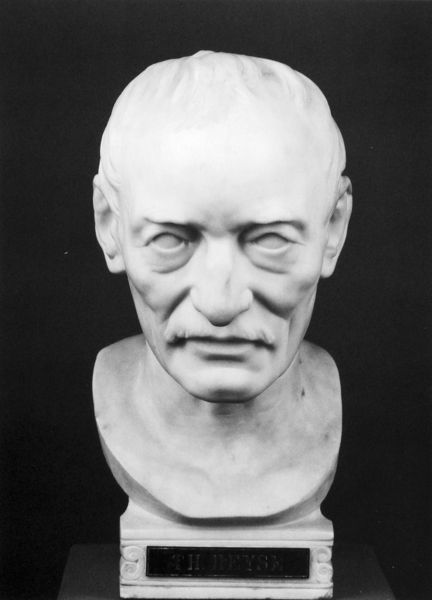
Titel: Theodor Heyse
Künstler: Adolf von Hildebrand
Standort: Berlin
Institution: Staatliche Museen Preußischer Kulturbesitz, Nationalgalerie
Schlagwörter: kopf, mann, nackt, weiß, grau, licht, marmor, mund, nase, schwarz, blick, alt, bart, schnurrbart, augen, falten, sockel, stein, tot, hals, portrait, porträt, realismus, ohren, statue, lächeln, wangen, backen, realistisch, inschrift, büste, wimpern, blind, unterschrift, herrscher, gesciht, postament, totenmaske, hauen, unifarben